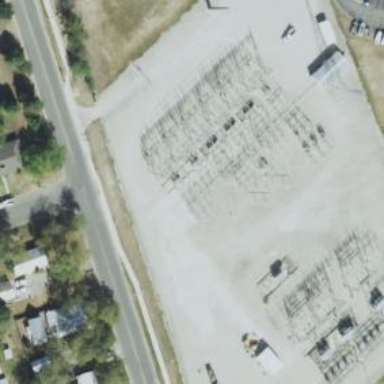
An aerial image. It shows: Switch for power supply.